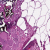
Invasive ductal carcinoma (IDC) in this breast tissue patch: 0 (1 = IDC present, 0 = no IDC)